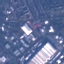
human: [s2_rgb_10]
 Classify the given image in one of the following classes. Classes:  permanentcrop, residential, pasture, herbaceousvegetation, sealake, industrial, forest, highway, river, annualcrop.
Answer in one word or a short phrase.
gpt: Industrial